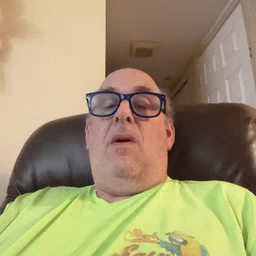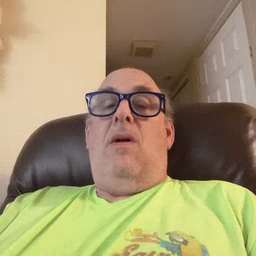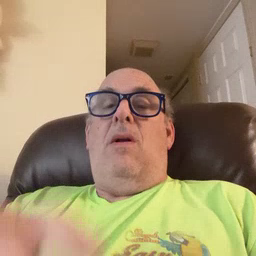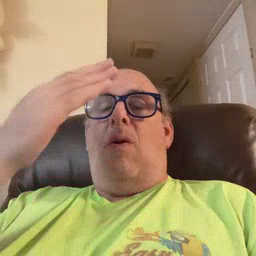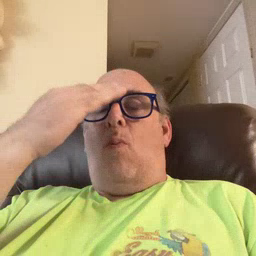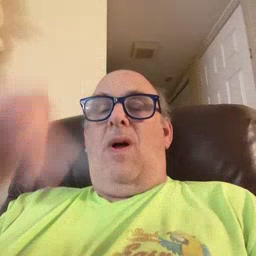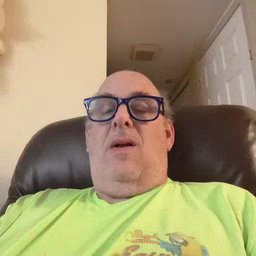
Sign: why